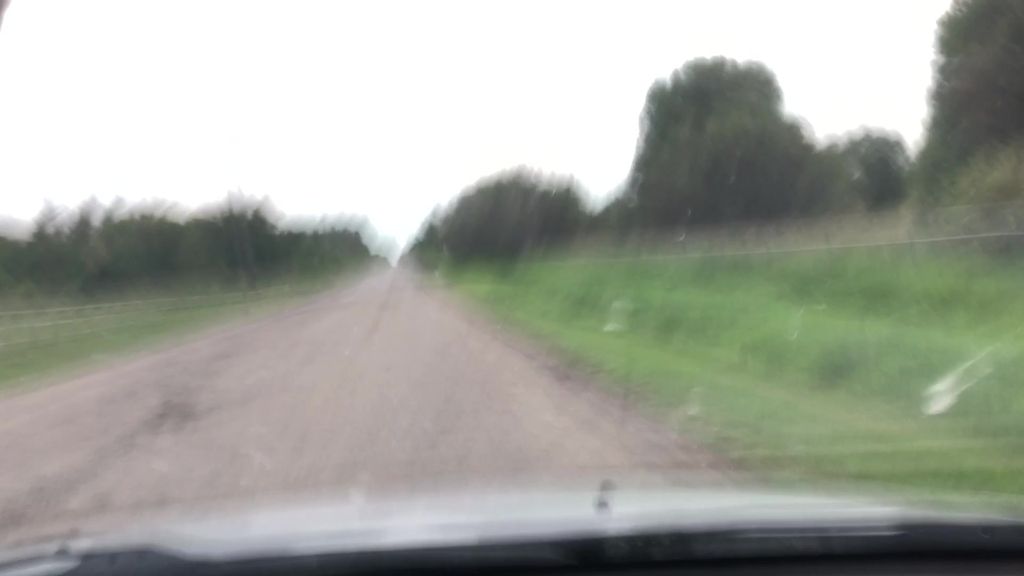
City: edmonton